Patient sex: M
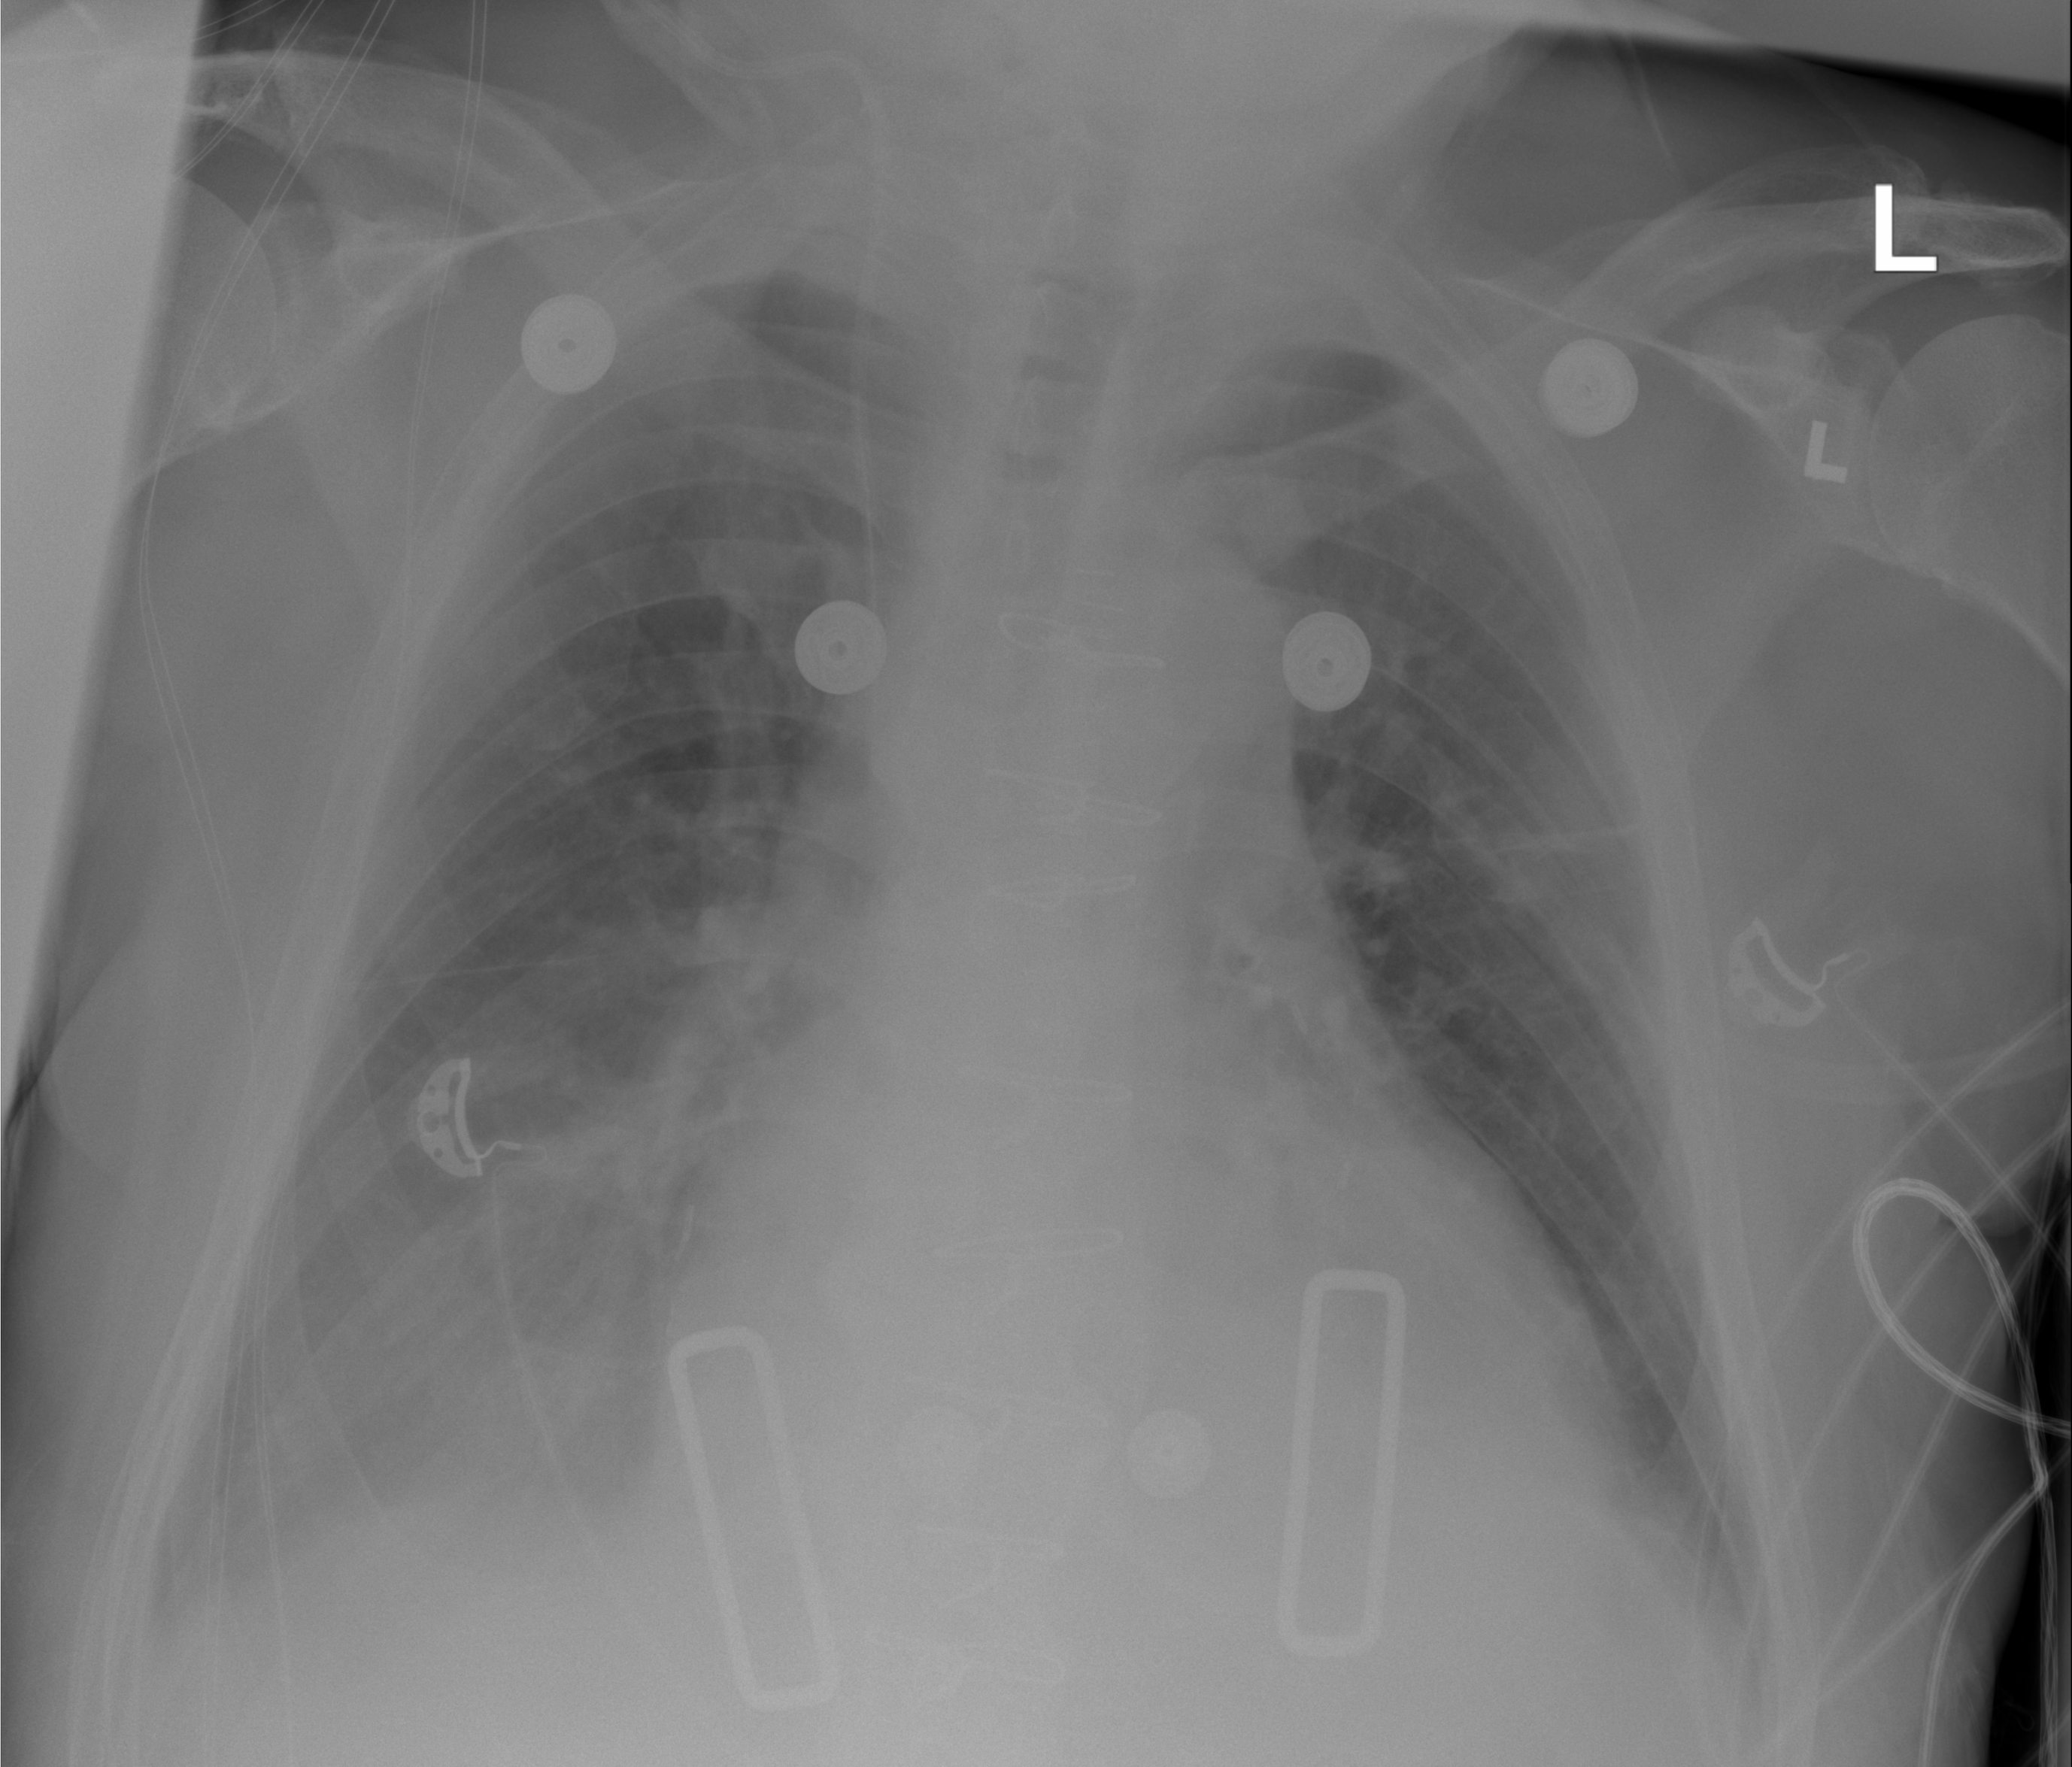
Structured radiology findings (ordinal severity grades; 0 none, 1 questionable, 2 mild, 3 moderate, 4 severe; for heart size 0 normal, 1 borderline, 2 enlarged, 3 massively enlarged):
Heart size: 3
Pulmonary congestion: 1
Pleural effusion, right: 2
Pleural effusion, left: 2
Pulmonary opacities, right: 2
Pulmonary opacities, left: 1
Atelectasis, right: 2
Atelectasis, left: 2